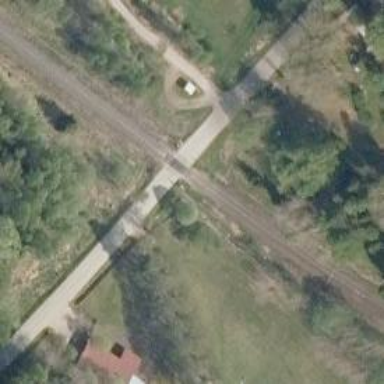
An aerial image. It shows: Railway signal.